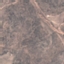
Label: HerbaceousVegetation